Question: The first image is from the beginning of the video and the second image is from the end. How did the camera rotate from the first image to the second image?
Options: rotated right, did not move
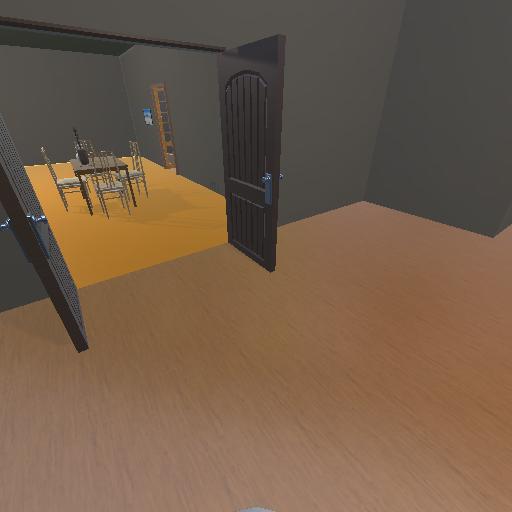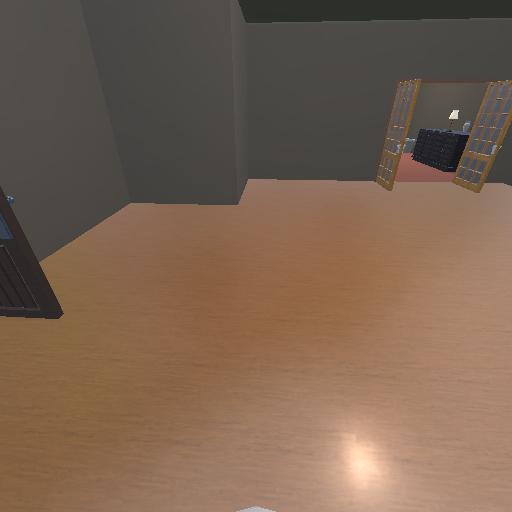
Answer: rotated right